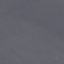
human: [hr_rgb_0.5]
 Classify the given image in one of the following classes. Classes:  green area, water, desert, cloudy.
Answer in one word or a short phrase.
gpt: water